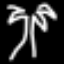
Label: palm tree